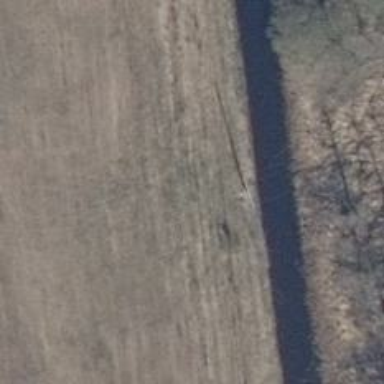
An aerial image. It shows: Power pole.